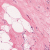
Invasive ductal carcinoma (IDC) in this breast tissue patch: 0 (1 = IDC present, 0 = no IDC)